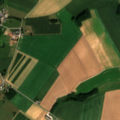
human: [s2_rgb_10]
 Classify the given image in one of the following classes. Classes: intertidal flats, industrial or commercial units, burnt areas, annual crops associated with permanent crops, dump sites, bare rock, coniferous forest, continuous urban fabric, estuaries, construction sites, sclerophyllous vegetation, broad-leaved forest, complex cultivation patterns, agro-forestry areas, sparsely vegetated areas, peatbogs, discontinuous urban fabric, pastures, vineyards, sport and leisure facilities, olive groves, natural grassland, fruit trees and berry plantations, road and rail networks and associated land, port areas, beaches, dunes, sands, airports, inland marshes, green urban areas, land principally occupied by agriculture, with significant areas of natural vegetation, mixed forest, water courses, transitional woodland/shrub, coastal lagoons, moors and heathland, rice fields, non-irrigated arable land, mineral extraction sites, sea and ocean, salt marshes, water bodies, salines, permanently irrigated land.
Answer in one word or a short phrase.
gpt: non-irrigated arable land, pastures